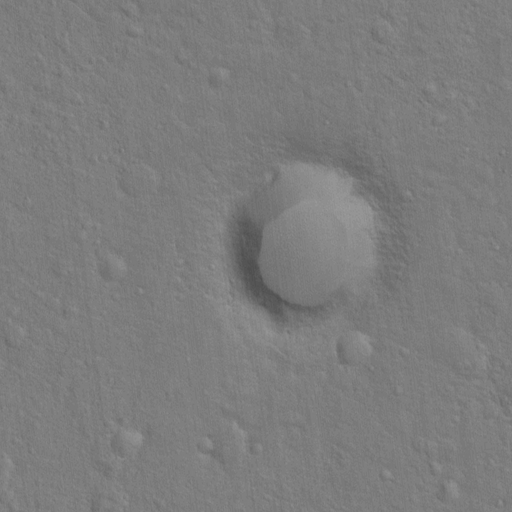
Classes present: Background